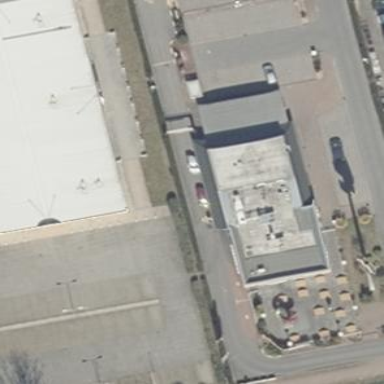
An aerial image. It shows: Fast food restaurant building.